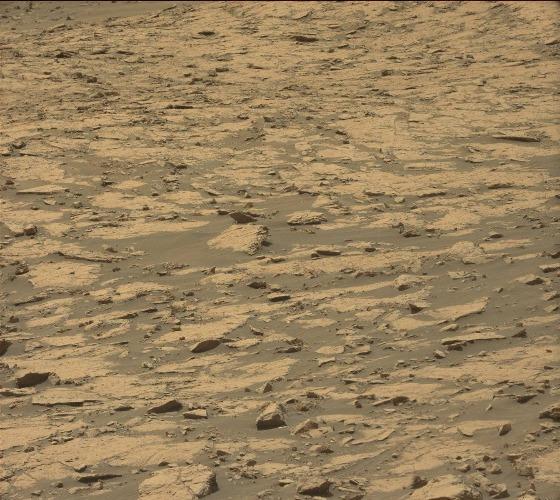
Terrain classes present: Bedrock, Gravel / Sand / Soil, Rock